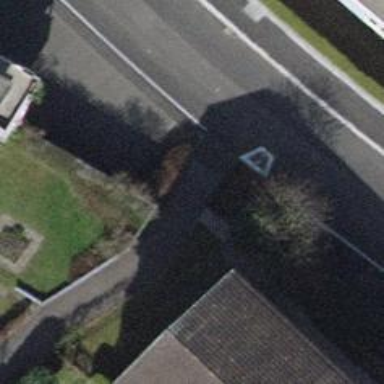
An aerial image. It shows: Road with steps.